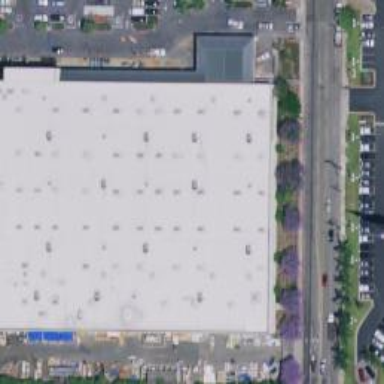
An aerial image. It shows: Commercial building.